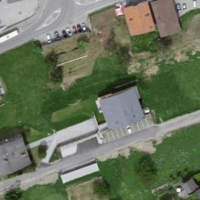
EUNIS habitat code: 55
Species observed at this site:
Pholidoptera griseoaptera
Nucifraga caryocatactes
Gypaetus barbatus